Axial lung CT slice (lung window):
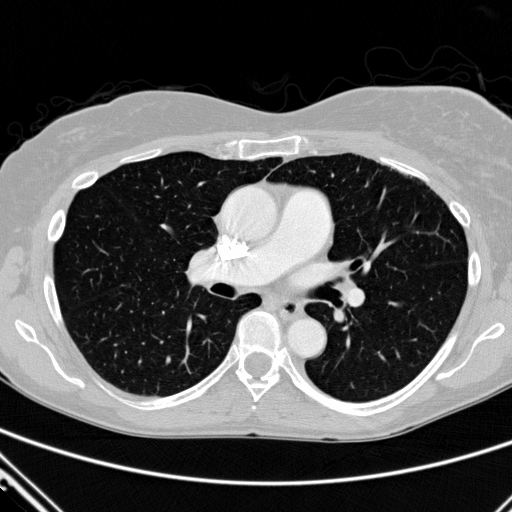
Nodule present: no